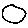
Label: circle